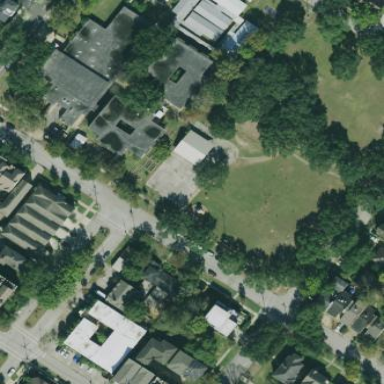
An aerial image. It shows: School.